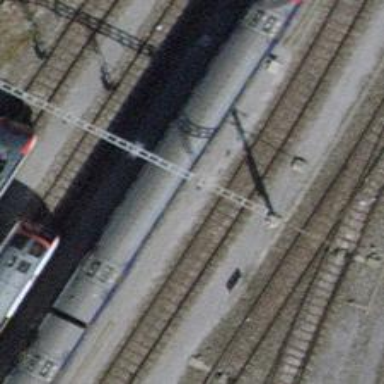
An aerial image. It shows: Railway yard with electrified contact lines.